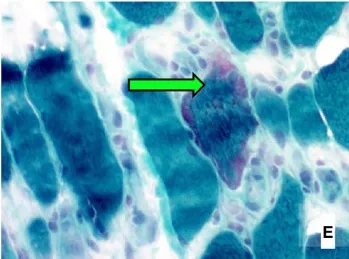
Increased ragged red fibers (Gomori trichrome stain).
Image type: pathology (methenamine_silver)